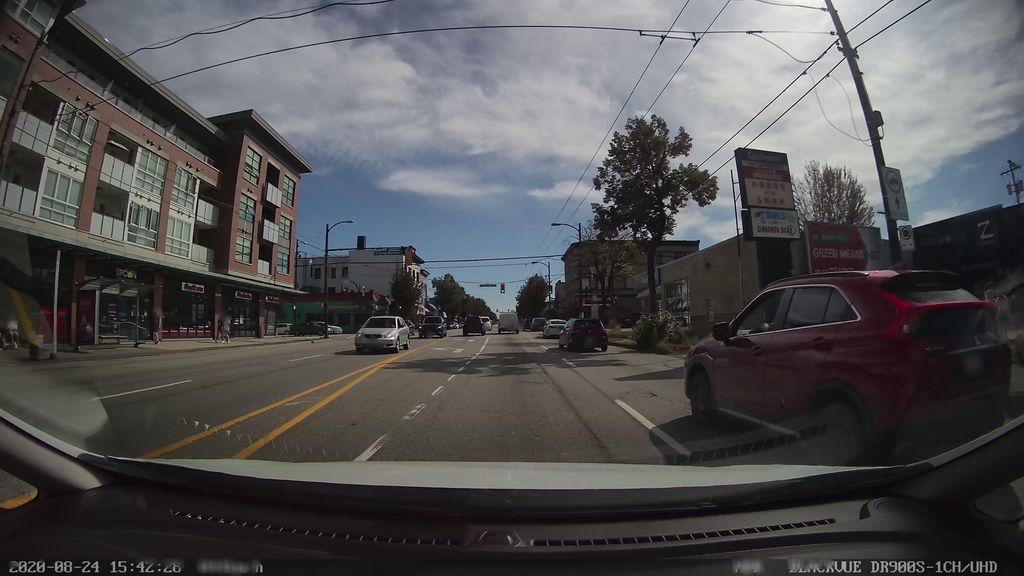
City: vancouver